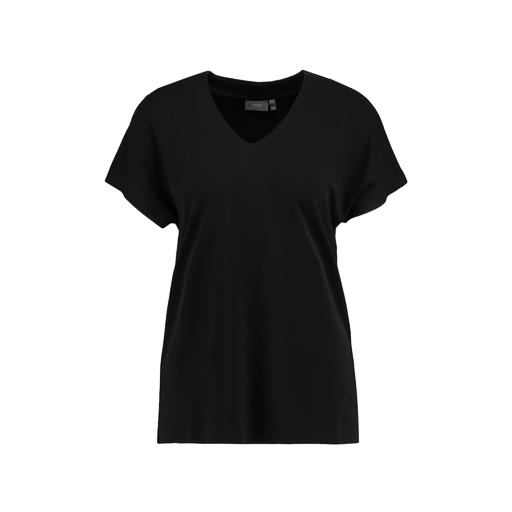
black v-neck t-shirt only macy, black t-shirt basique jersey, black v-neck top only macy, white background